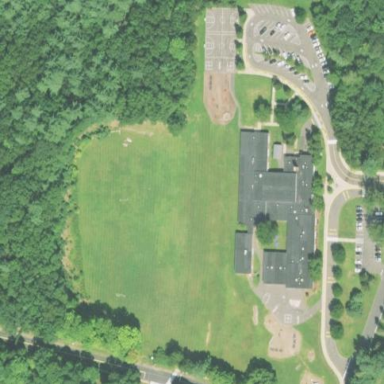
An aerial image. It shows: School.